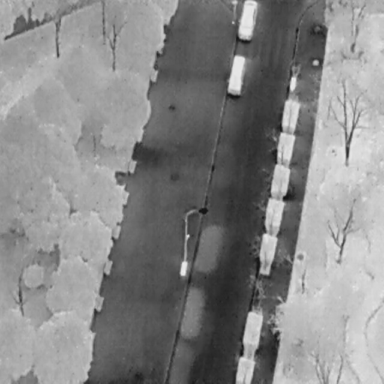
There are two Cars in the infrared image.